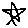
Label: star